Interaction volume radius: 5 \u00c5
Interaction volume height: 10 \u00c5
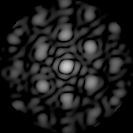
Disorder parameter: 0.4513